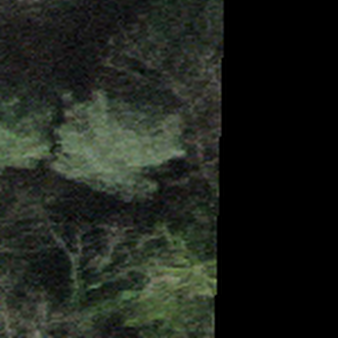
Label: other